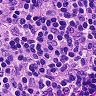
Metastatic tissue present: no